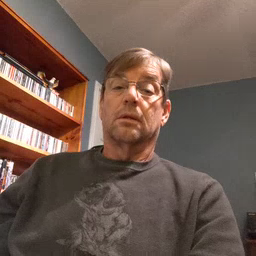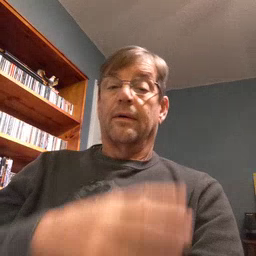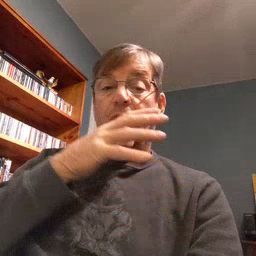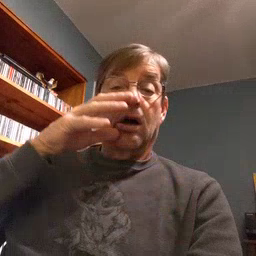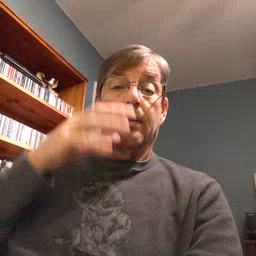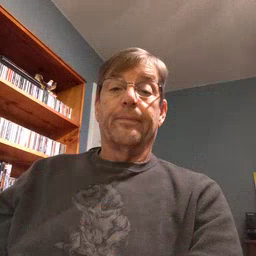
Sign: farm